Interaction volume radius: 5 \u00c5
Interaction volume height: 20 \u00c5
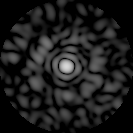
Disorder parameter: 0.8805